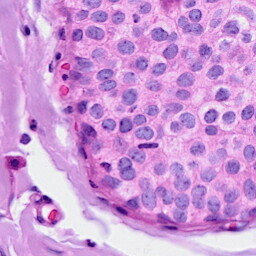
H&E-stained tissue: Breast